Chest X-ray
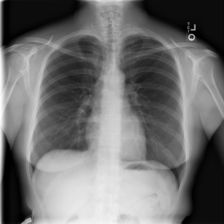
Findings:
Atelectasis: negative
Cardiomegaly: negative
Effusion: negative
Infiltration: negative
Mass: negative
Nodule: negative
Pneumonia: negative
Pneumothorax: negative
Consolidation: negative
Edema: negative
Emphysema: negative
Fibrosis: negative
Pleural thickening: negative
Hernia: negative